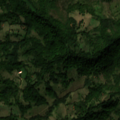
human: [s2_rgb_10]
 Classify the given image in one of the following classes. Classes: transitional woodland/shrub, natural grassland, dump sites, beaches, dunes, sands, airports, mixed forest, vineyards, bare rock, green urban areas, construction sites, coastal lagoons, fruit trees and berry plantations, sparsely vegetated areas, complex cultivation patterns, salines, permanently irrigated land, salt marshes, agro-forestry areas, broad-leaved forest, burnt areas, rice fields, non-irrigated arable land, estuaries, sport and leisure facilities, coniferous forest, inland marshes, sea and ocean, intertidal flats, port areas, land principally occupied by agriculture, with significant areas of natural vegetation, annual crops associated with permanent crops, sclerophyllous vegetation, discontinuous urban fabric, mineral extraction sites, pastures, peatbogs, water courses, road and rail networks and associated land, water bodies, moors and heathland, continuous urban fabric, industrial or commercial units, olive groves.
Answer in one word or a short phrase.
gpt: broad-leaved forest, transitional woodland/shrub